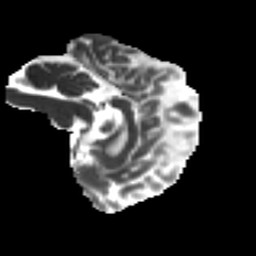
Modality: MD
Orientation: sagittal
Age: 38
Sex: male
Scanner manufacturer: ge
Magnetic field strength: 3 T
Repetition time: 7.8 s
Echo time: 0.0607 s